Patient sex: M
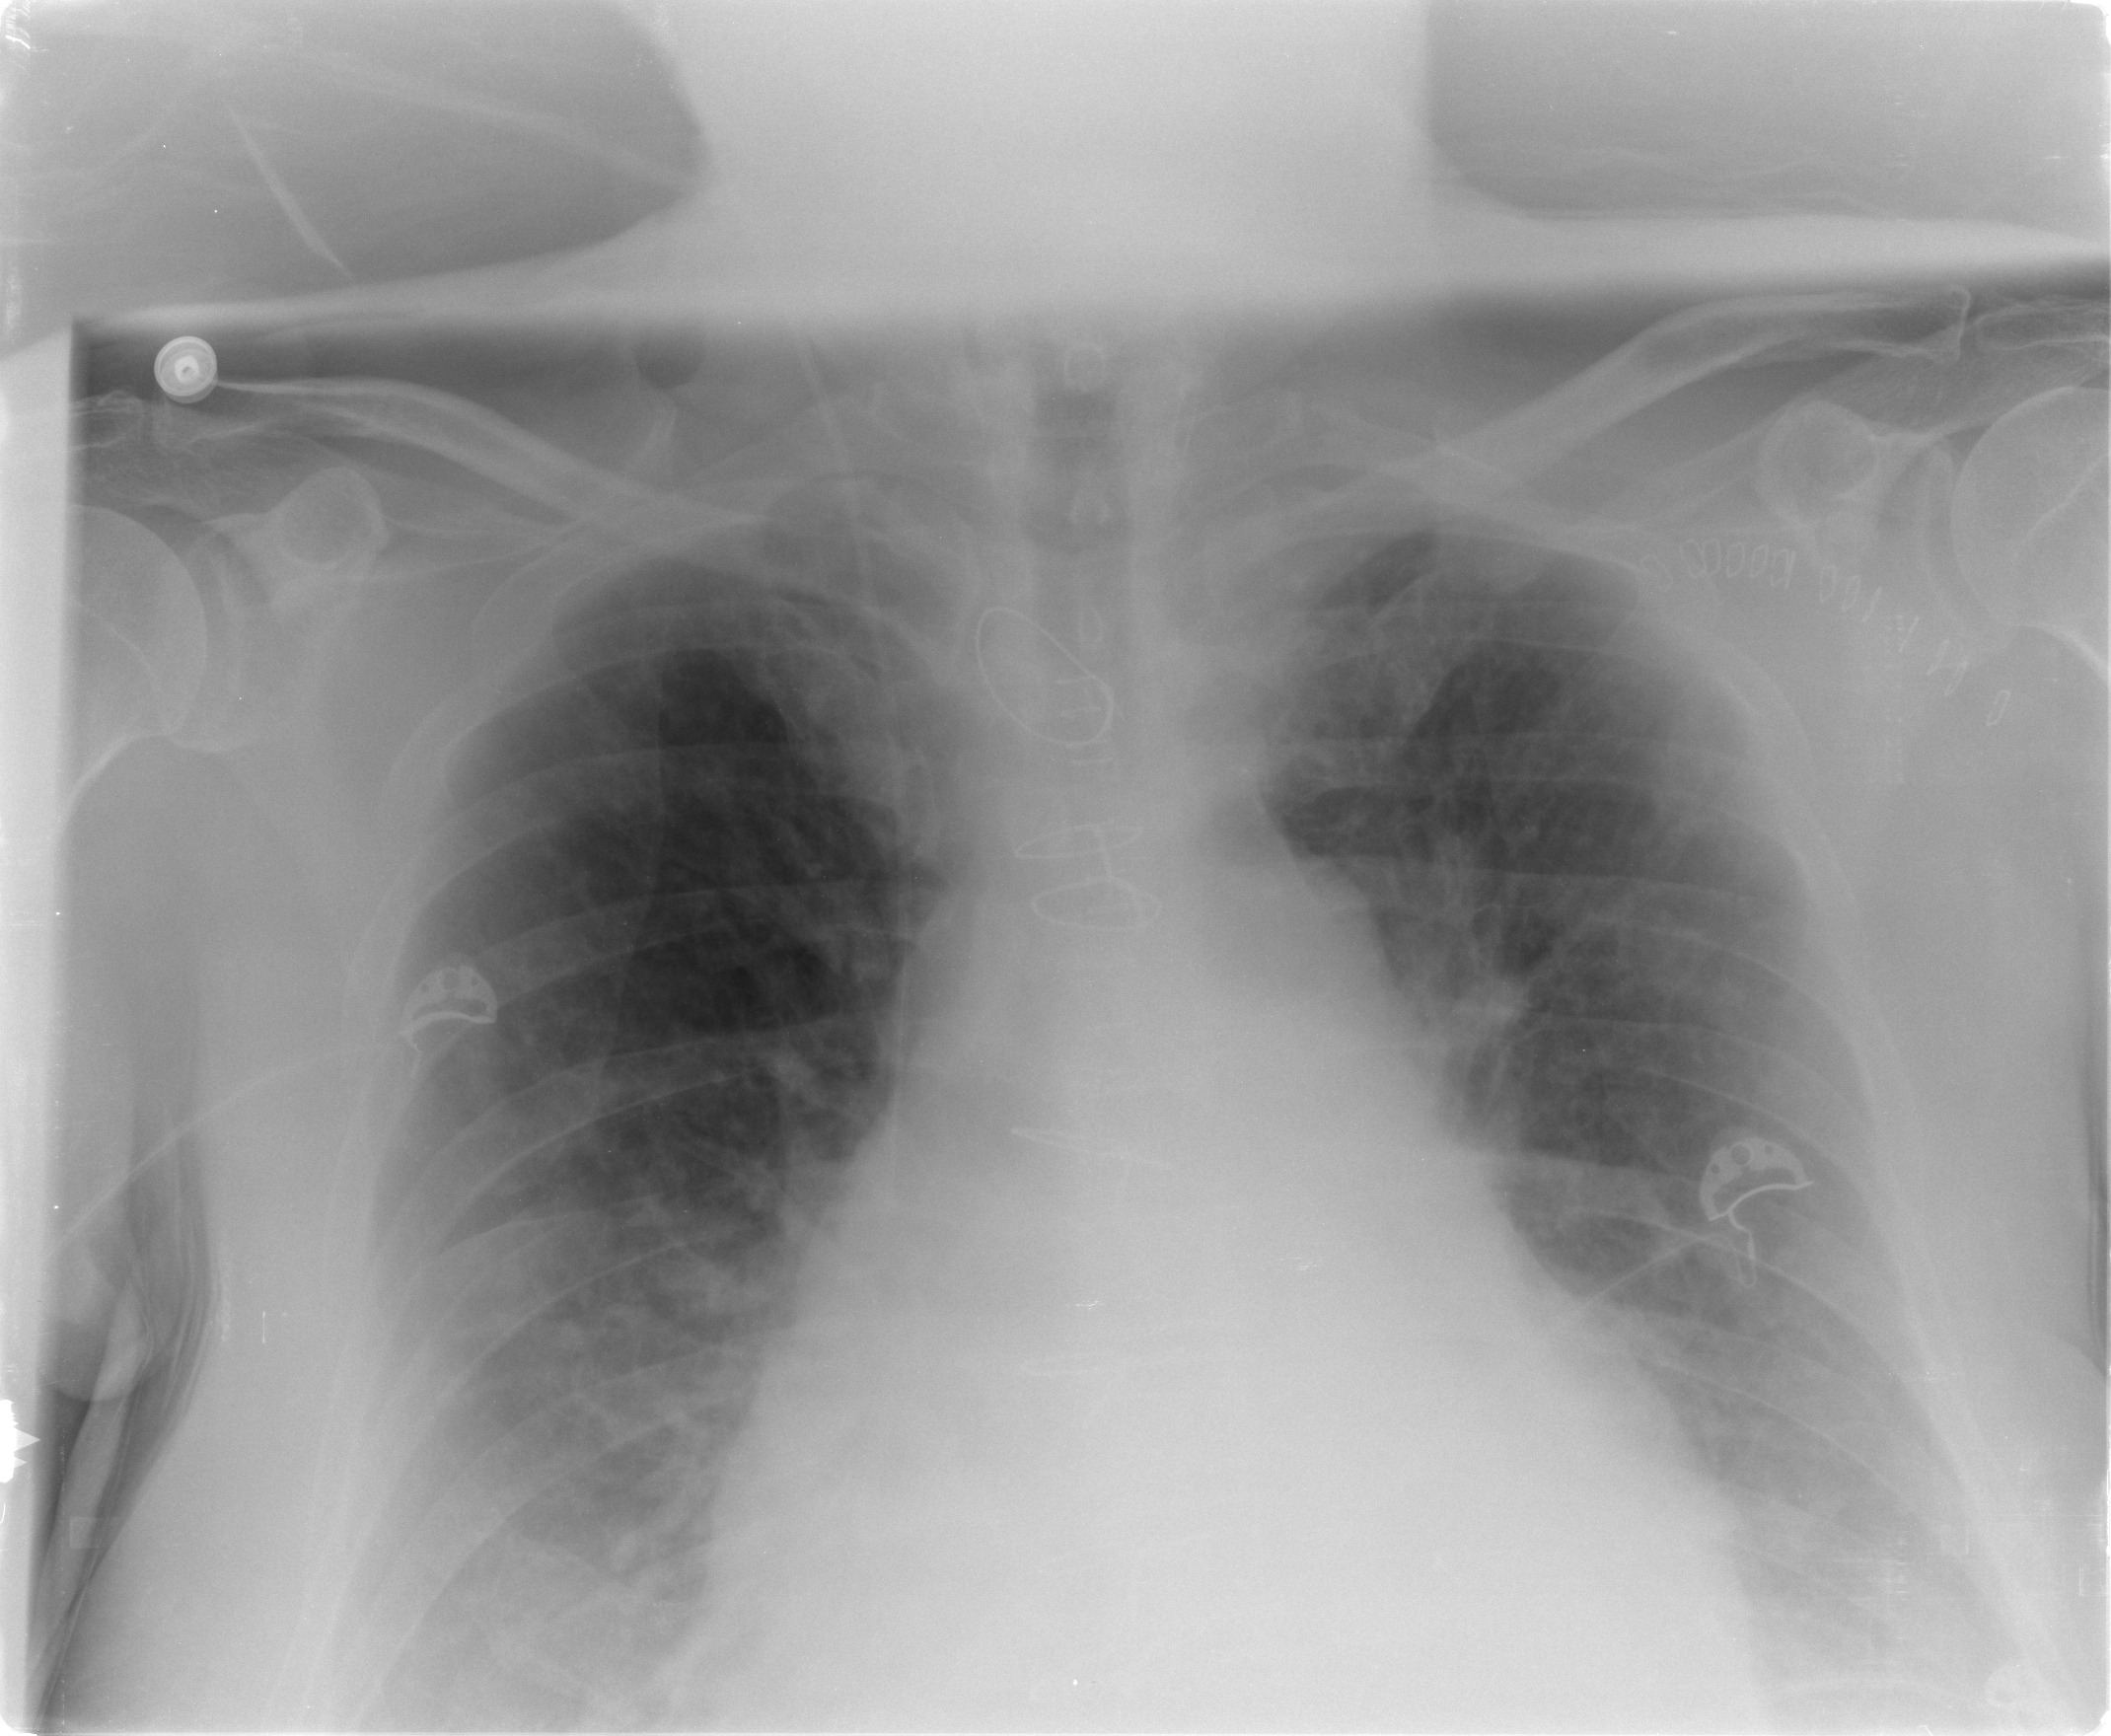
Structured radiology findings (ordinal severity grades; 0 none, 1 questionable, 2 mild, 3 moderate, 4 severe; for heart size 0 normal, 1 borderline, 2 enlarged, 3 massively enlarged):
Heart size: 2
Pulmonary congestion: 2
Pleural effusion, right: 2
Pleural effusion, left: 2
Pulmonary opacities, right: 0
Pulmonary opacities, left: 0
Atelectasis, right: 0
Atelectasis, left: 2